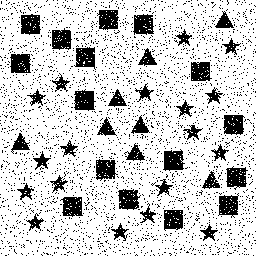
Squares: 16
Triangles: 8
Stars: 18
Total shapes: 42